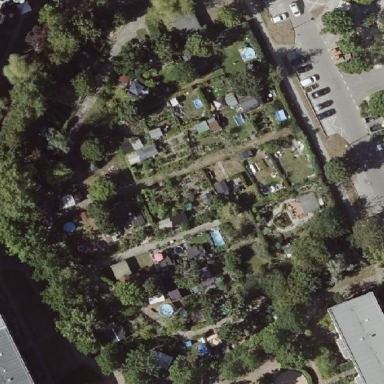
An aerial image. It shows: Allotments area.